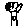
Label: tree